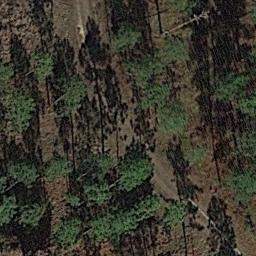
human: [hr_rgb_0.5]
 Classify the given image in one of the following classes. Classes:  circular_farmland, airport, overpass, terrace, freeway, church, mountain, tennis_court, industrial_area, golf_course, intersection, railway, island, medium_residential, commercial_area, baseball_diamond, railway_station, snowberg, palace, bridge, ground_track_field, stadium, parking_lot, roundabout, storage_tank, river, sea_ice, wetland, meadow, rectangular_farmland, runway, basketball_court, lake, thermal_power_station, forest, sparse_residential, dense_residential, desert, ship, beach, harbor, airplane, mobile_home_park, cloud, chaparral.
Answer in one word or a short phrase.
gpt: forest